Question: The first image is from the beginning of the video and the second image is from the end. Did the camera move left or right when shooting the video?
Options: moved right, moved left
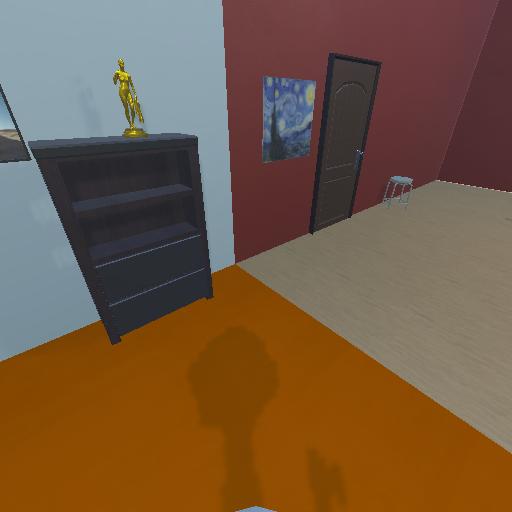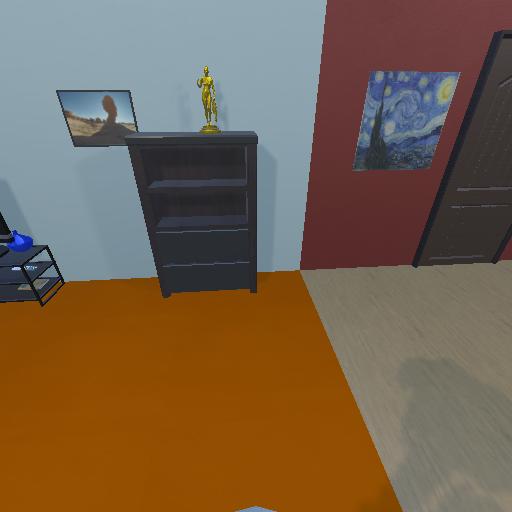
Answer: moved right